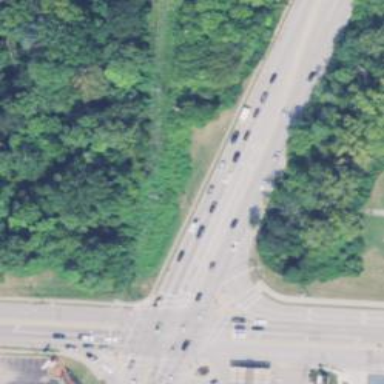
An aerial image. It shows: Trunk highway.